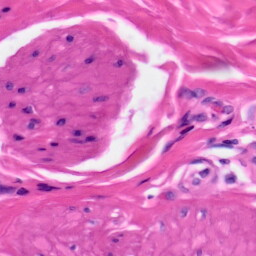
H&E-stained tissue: Skin